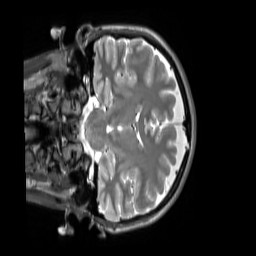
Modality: T2w
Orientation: coronal
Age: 25
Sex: female
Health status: ill
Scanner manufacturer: siemens
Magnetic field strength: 3 T
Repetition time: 2.8 s
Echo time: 0.326 s